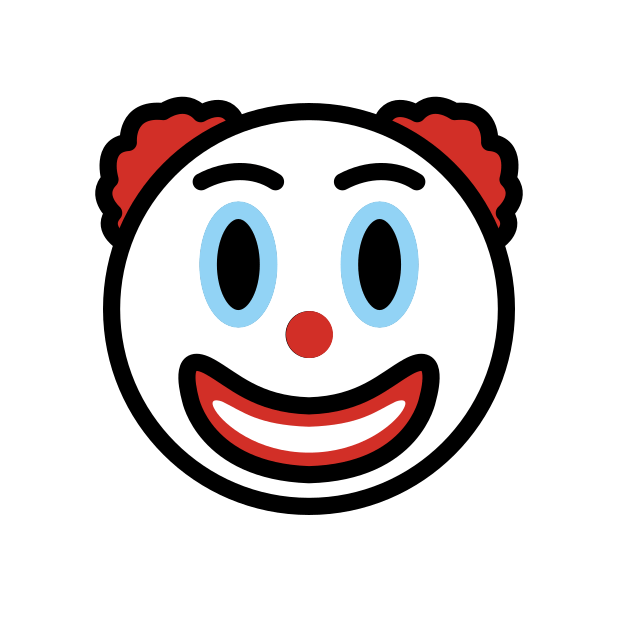
Emoji: 🤡
Name: clown face
Unicode: 0x1f921